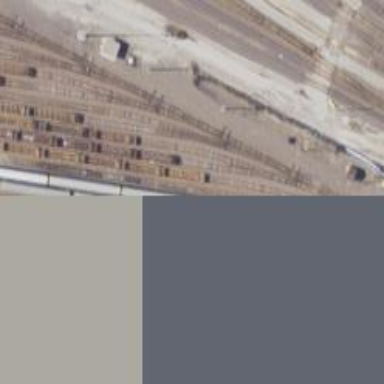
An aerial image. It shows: Railway yard in service.